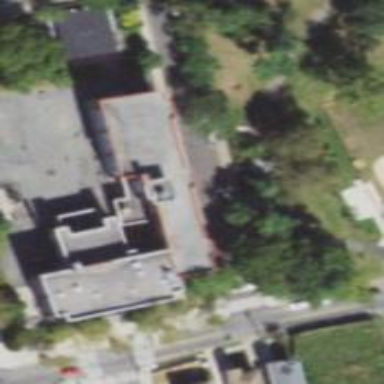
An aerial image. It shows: School building.